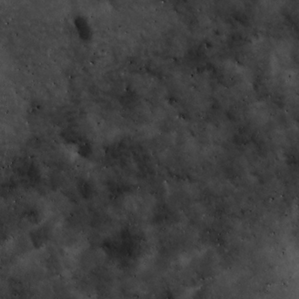
Label: non_frost